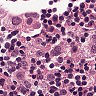
Metastatic tissue present: yes